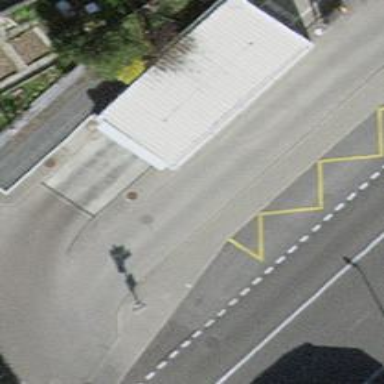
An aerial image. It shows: Platform for public transport and road usage.